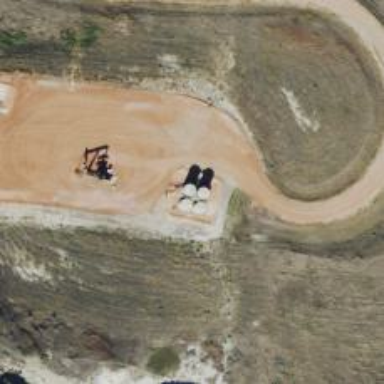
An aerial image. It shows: Storage tank with man-made structure.